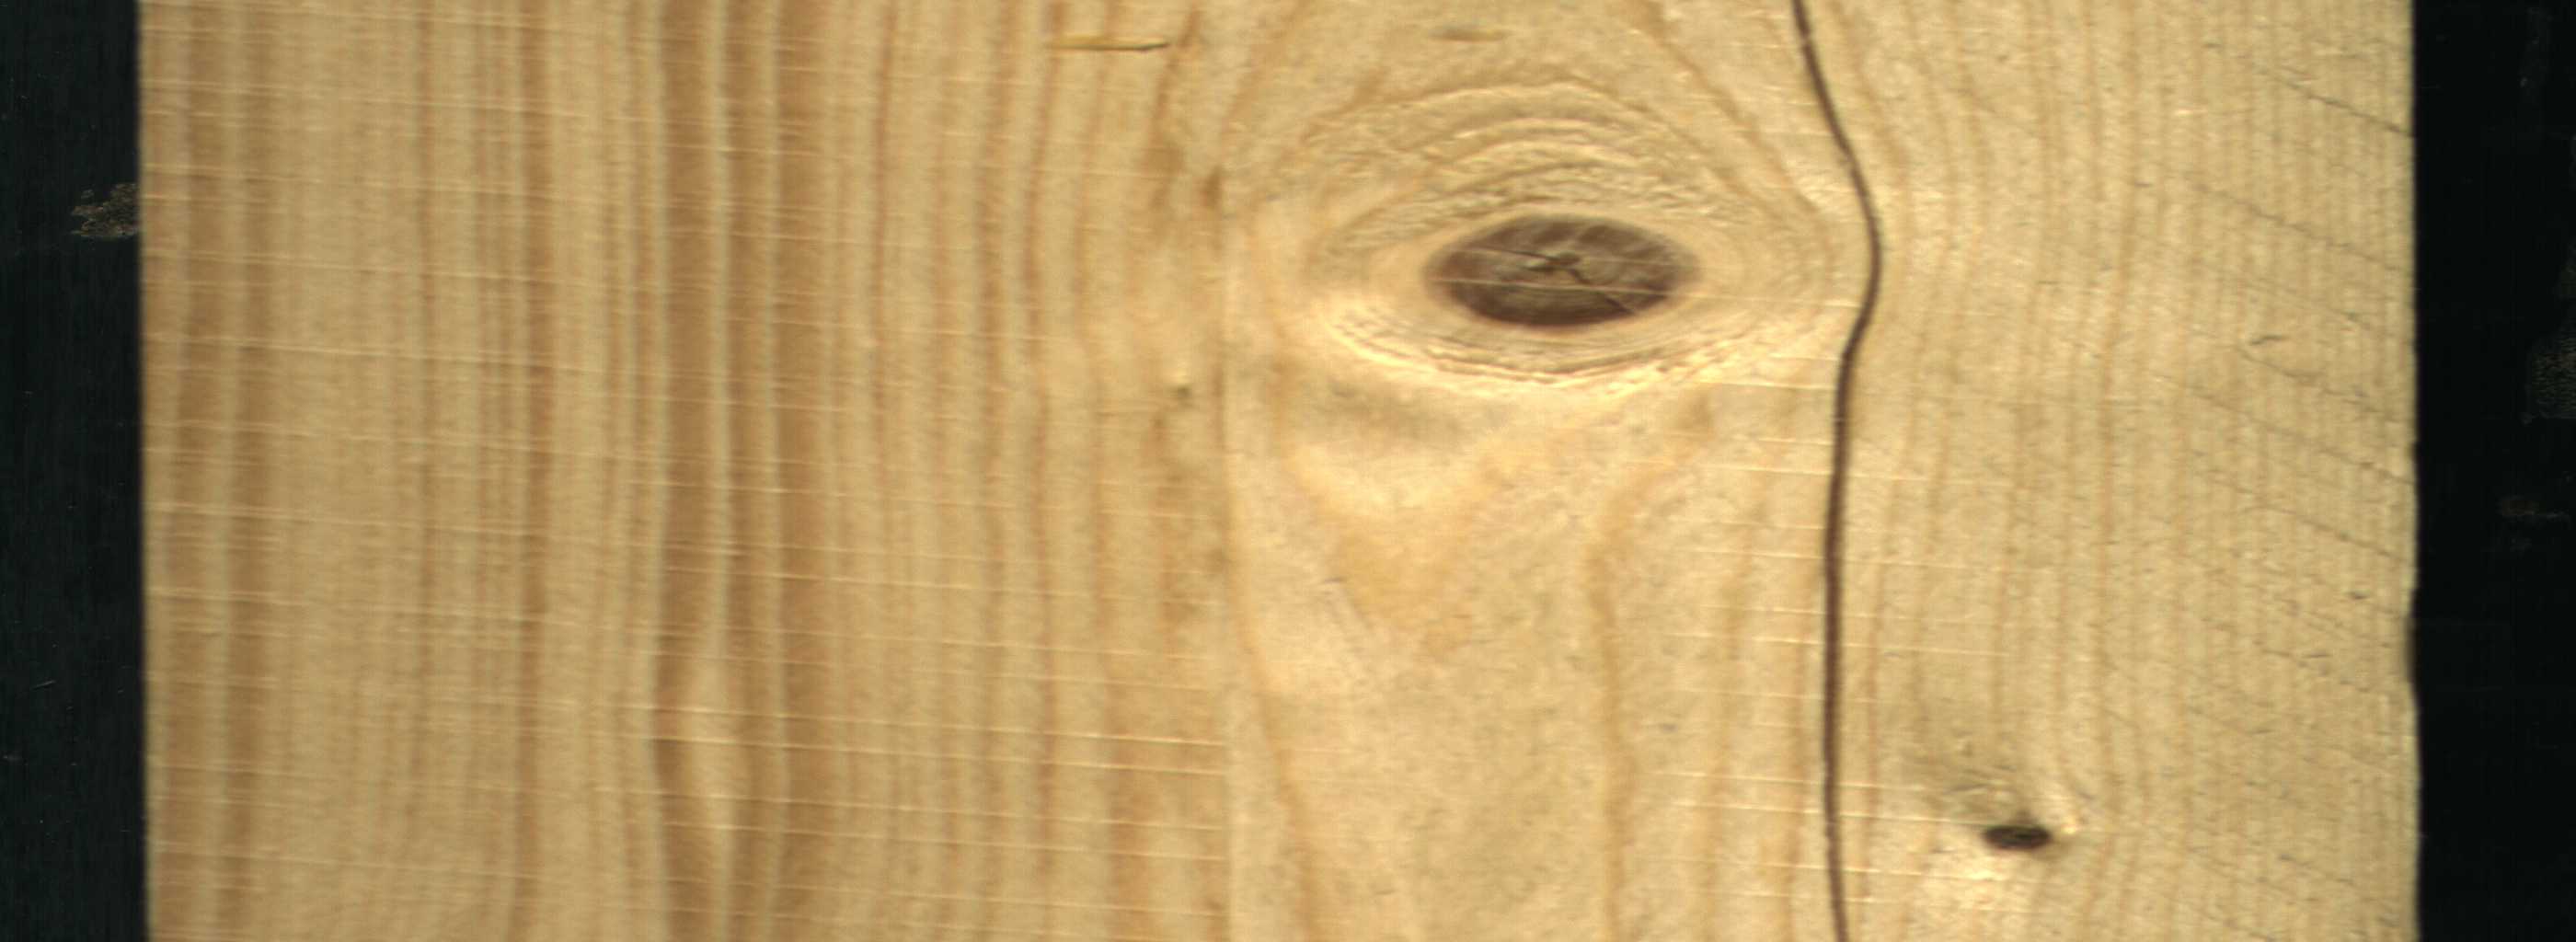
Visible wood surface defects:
Crack
Live_Knot
Live_Knot